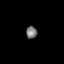
Tissue: prostate
Cell type: Fibroblasts
Senescence score: 0.7019
Nuclear area (px): 129
Mean DAPI intensity: 123.457